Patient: sex F, age 60
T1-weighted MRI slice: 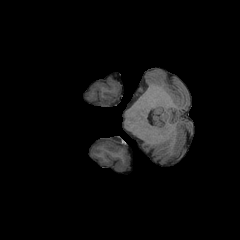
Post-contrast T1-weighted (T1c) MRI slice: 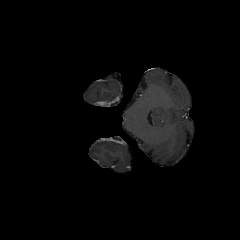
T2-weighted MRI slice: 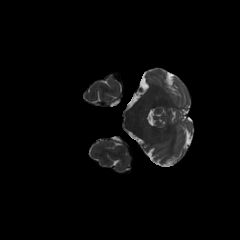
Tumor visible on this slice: no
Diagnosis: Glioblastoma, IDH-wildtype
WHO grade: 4